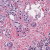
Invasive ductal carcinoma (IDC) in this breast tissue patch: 1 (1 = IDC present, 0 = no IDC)